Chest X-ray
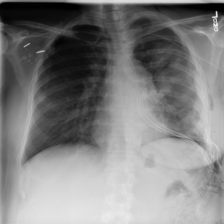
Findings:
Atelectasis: negative
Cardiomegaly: negative
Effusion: negative
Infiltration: negative
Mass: negative
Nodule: negative
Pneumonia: negative
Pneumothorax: positive
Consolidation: negative
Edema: negative
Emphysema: positive
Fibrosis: negative
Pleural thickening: negative
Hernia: negative